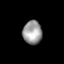
Tissue: skin
Cell type: Endothelial cells
Senescence score: 0.6728
Nuclear area (px): 441
Mean DAPI intensity: 155.186